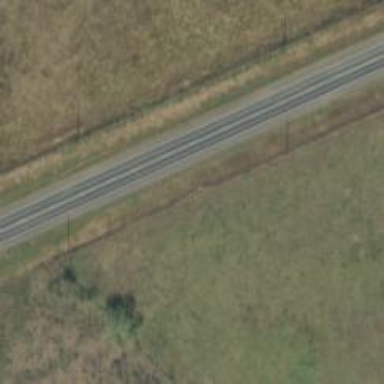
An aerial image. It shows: Primary highway.